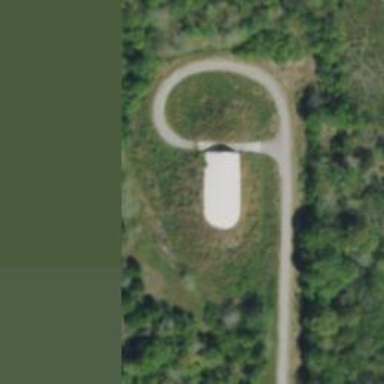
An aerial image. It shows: Military bunker.